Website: crate-barrel
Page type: billing-address
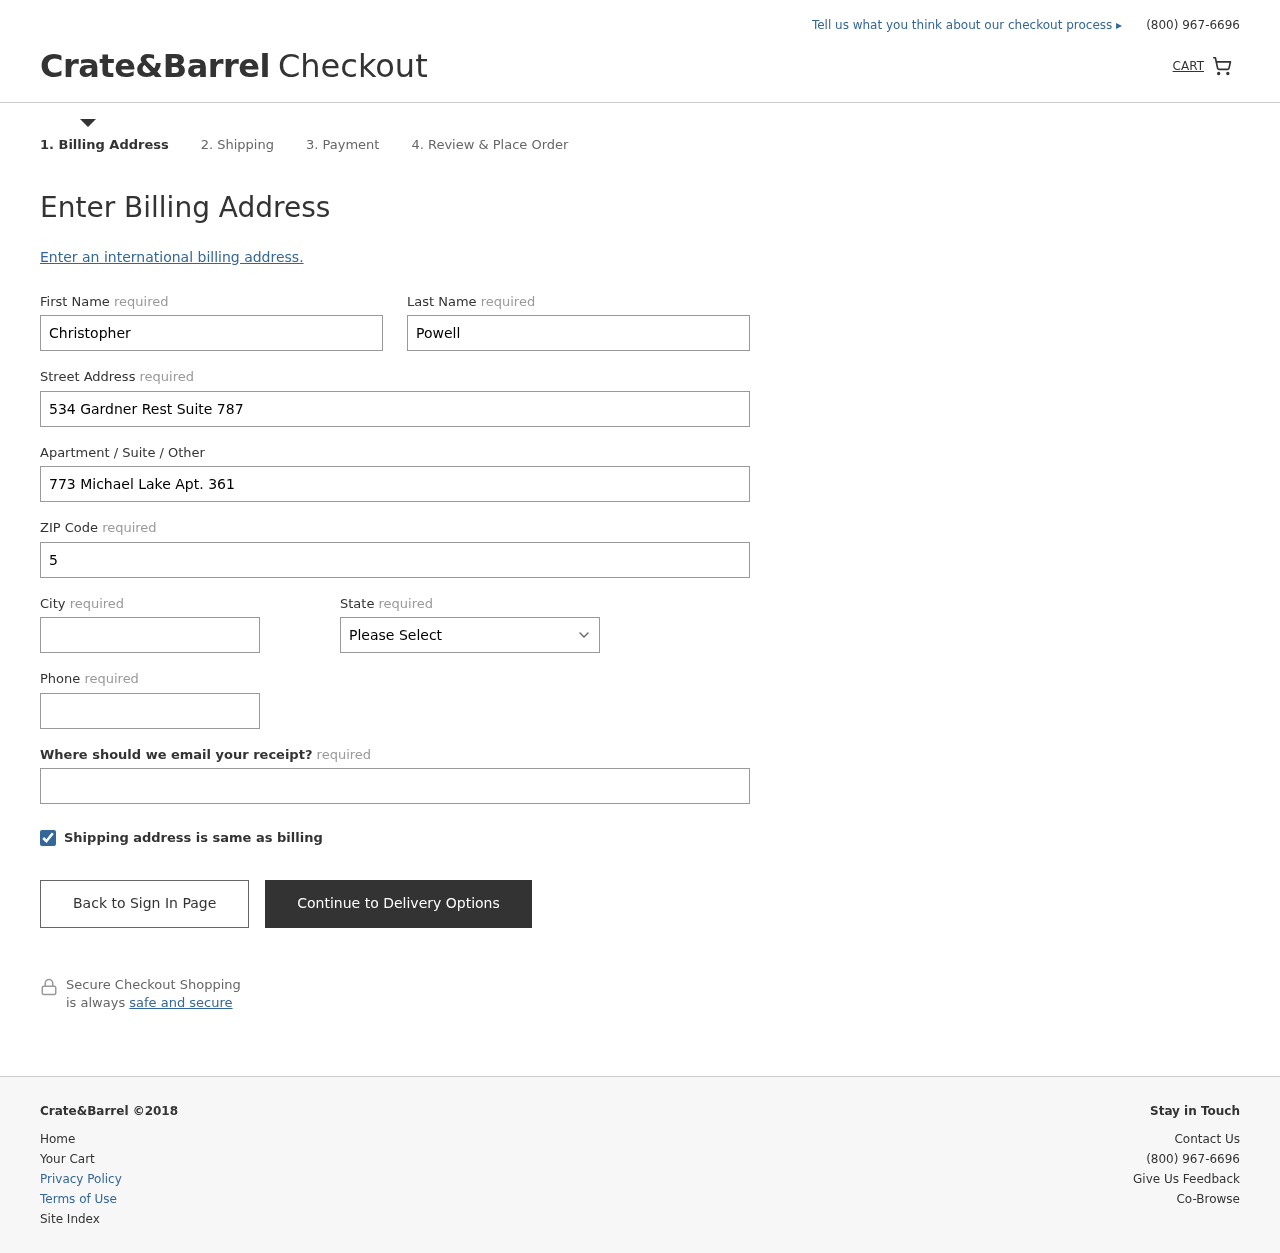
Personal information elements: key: PII_STATE
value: Alabama
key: PII_FIRSTNAME
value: Christopher
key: PII_LASTNAME
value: Powell
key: PII_STREET
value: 534 Gardner Rest Suite 787
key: PII_STREET2
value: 773 Michael Lake Apt. 361
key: PII_POSTCODE
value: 53334
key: PII_CITY
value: East Jonathan
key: PII_PHONE
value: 5887243854
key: PII_EMAIL
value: cpowell@gmail.com